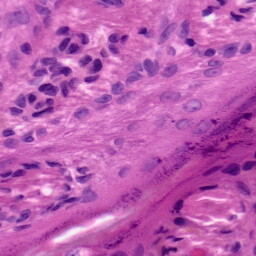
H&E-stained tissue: Skin